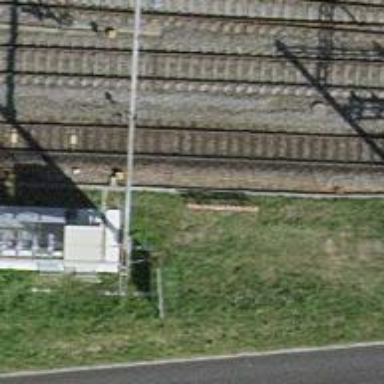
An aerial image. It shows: Railway signal.